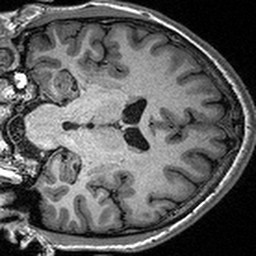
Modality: T1w
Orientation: coronal
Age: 21
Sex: male